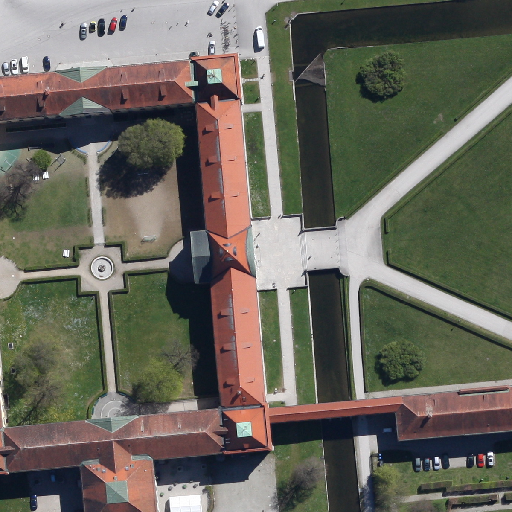
Referring expression: light-duty vehicle in the parking area